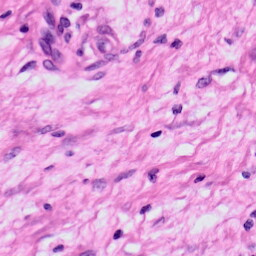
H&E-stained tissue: Skin